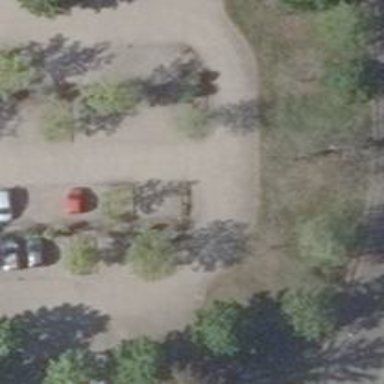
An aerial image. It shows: Parking aisle designated as service road.